Aerial crown-view tile of a tropical tree (Barro Colorado Island, Panama), acquired 20250512:
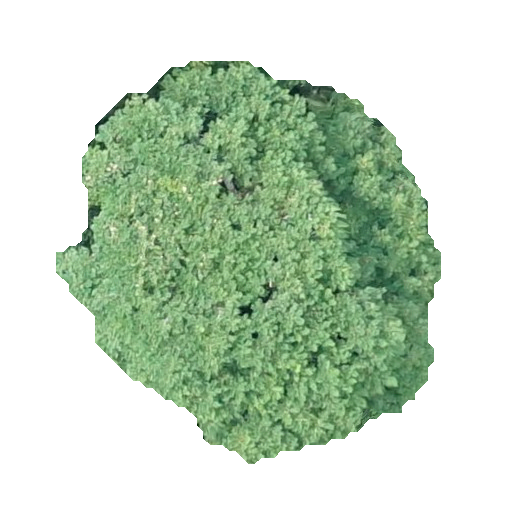
Species: Jacaranda copaia
GBIF accepted scientific name: Jacaranda copaia
Crown area: 161.55 m²